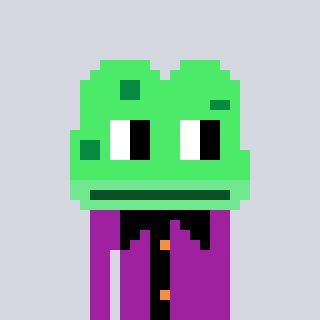
a pixel art character with square light green glasses, a frog-shaped head and a magenta-colored body on a cool background